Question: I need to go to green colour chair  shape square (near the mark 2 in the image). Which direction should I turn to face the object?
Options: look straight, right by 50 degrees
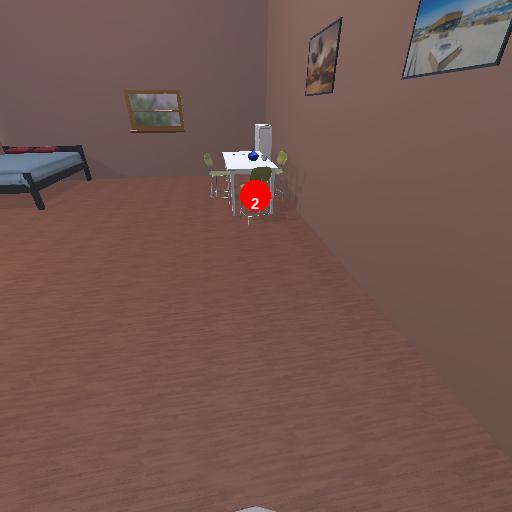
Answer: look straight